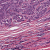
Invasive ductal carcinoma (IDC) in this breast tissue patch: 1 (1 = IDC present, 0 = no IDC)